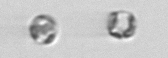
Label: Thalassiosira_sp_aff_mala